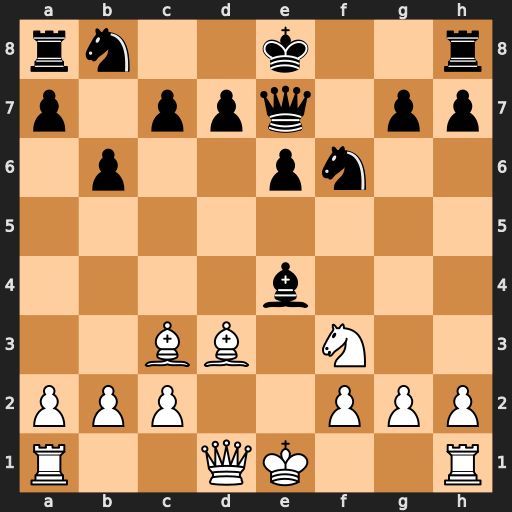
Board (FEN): rn2k2r/p1ppq1pp/1p2pn2/8/4b3/2BB1N2/PPP2PPP/R2QK2R
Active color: w
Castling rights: KQkq
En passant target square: -
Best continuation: Bxf6 Qxf6 Bxe4